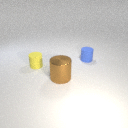
large brown metal cylinder in front of small blue rubber cylinder